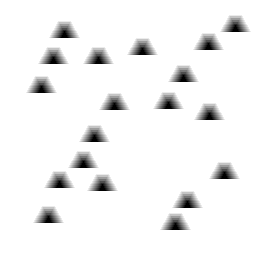
Squares: 0
Triangles: 19
Stars: 0
Total shapes: 19